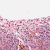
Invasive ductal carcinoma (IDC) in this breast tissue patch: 0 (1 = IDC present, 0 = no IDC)